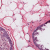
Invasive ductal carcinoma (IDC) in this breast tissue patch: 0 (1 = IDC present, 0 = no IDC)